Aerial crown-view tile of a tropical tree (Barro Colorado Island, Panama), acquired 20250818:
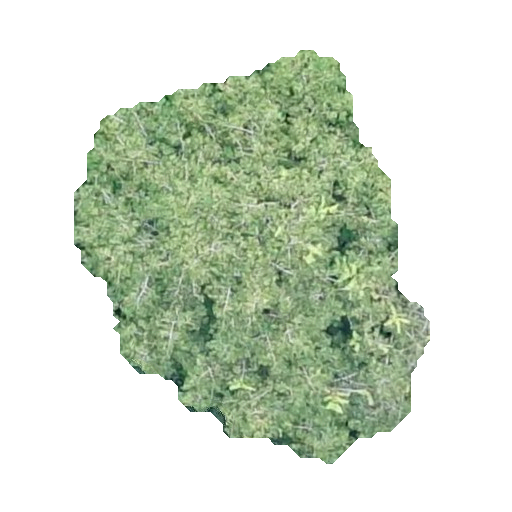
Species: Virola surinamensis
GBIF accepted scientific name: Virola surinamensis
Crown area: 142.78 m²